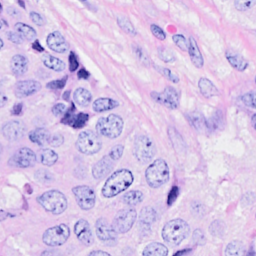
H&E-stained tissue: Breast